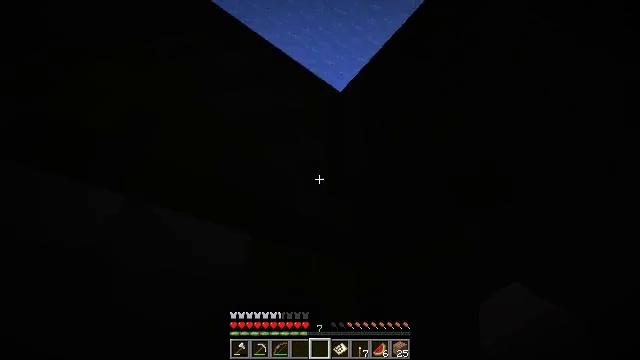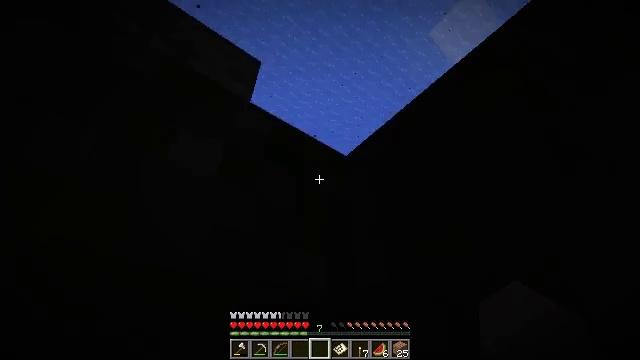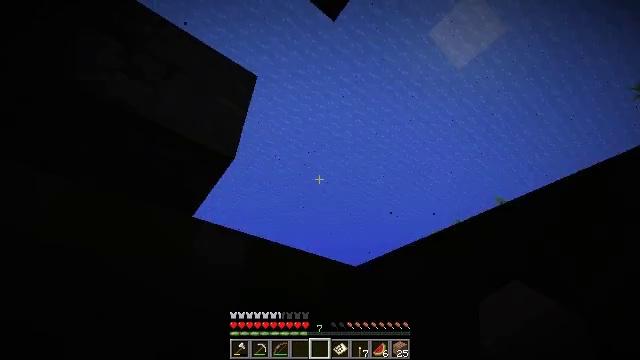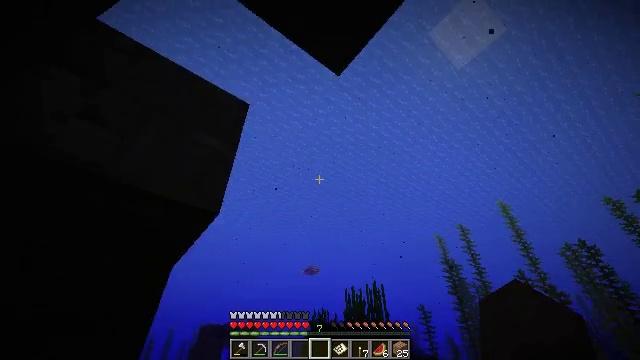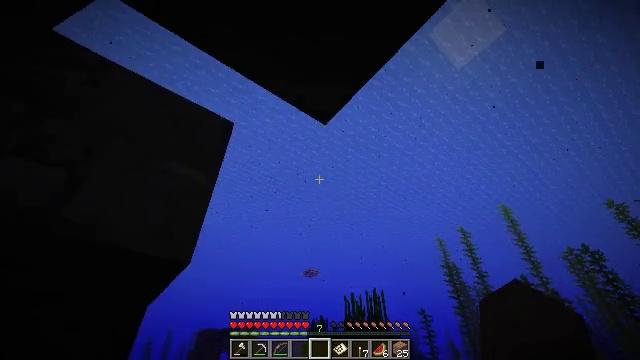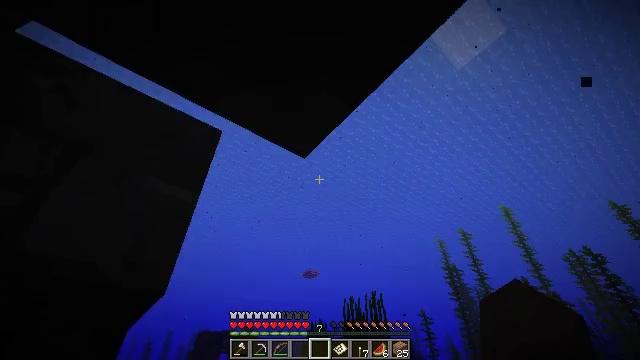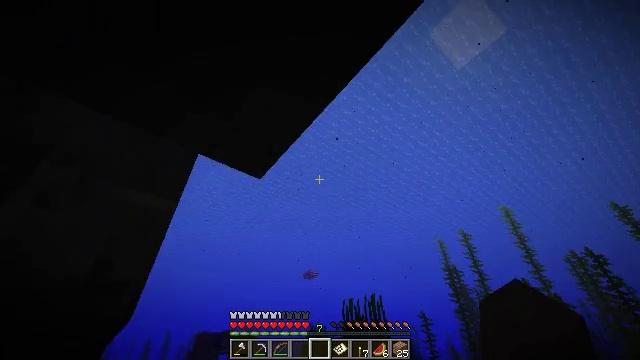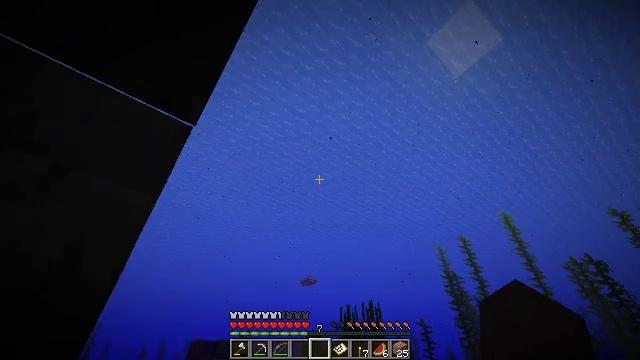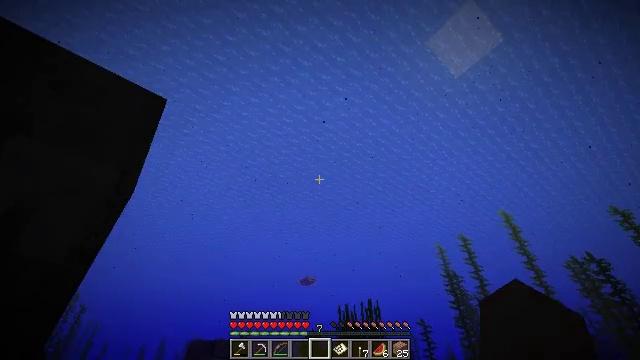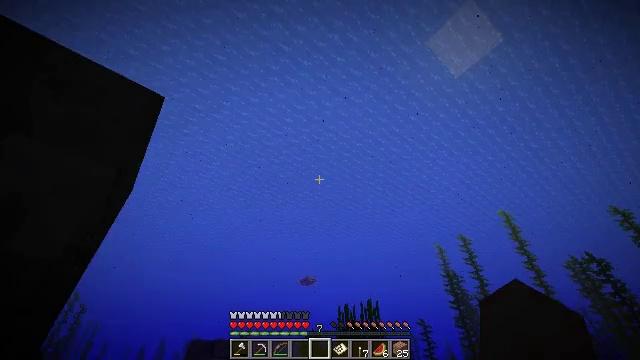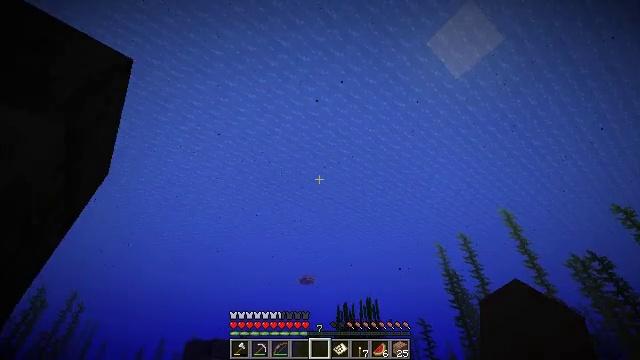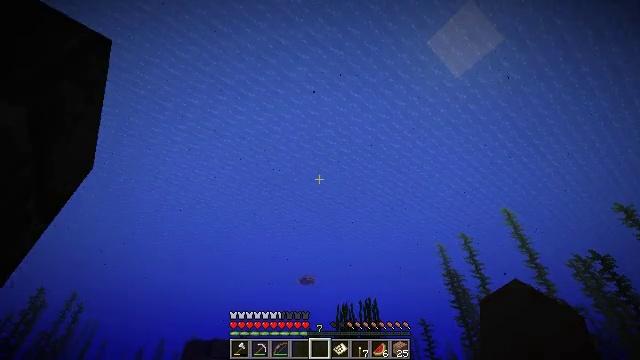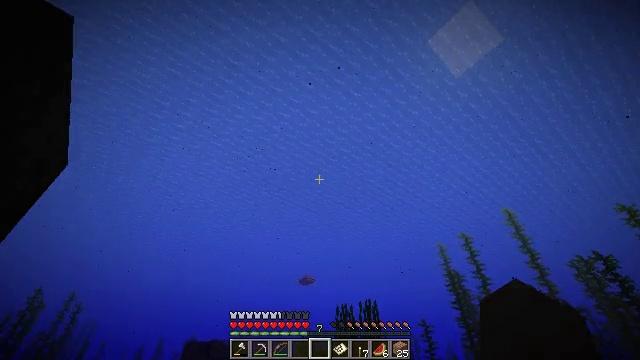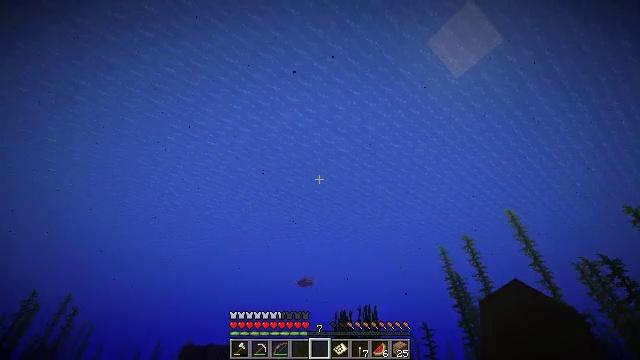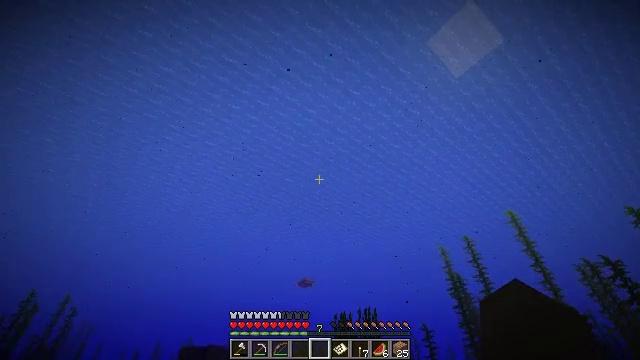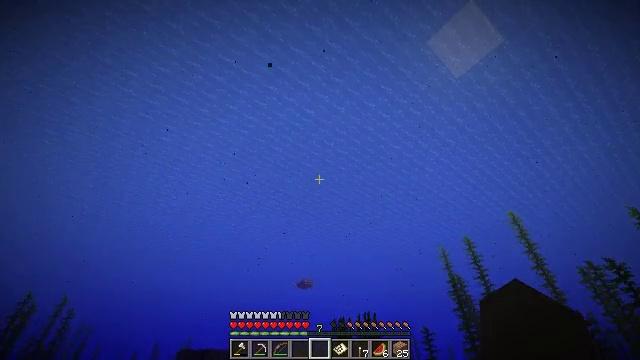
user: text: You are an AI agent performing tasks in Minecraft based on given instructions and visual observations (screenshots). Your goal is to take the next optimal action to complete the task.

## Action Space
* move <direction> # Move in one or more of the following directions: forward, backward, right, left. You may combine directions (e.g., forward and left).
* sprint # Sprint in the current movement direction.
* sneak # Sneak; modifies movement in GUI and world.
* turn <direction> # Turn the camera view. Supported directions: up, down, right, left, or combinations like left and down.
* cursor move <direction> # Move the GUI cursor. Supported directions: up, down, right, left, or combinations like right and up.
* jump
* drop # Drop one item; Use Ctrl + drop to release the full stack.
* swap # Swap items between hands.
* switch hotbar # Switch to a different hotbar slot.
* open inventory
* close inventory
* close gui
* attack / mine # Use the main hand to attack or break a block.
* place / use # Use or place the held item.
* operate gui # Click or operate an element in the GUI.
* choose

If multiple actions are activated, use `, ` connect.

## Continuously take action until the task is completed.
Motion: motion action
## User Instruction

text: Kill mobs in water.
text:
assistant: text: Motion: move forward, sprint, jump
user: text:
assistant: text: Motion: move forward, sprint, jump
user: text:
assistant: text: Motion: move forward, sprint, jump
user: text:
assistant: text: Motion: move forward, sprint, jump
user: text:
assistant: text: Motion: move forward, sprint, jump
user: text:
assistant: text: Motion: move forward, sprint, jump
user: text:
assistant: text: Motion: move forward, sprint, turn up, jump
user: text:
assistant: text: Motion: move forward, sprint, jump
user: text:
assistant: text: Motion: move forward, sprint, jump
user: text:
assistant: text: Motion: move forward, sprint, jump
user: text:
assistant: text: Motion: move forward, sprint, jump
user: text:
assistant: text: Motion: move forward and move right, sprint, jump
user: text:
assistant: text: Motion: move forward and move right, sprint, jump
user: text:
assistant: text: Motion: move forward and move right, sprint, jump
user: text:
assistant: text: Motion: move forward and move right, sprint, jump
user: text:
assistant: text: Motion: move forward and move right, sprint, turn up, jump
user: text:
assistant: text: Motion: move forward, sprint, turn left and up, jump
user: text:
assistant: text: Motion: move forward, sprint, turn up, jump
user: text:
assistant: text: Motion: move forward, sprint, jump
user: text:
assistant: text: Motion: move forward, sprint, jump
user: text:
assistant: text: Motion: move forward, sprint, jump
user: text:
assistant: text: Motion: move forward, sprint, jump
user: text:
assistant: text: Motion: move forward, sprint, jump
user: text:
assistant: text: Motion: move forward, sprint, jump
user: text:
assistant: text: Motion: move forward, sprint, jump
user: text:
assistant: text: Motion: move forward, sprint, jump
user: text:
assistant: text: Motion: move forward, sprint, jump
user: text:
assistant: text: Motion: move forward, sprint, turn left, jump
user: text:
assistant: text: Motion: move forward, sprint, jump
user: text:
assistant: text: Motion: move forward, sprint, jump